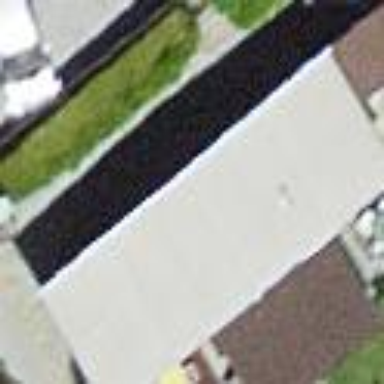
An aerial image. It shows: Simple house.